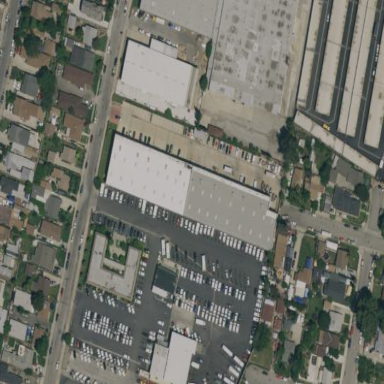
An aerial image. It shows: Warehouse.